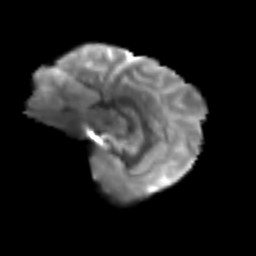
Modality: T2w
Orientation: sagittal
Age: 72
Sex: female
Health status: ill
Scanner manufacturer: siemens
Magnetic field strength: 3 T
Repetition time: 8.7 s
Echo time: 0.11 s